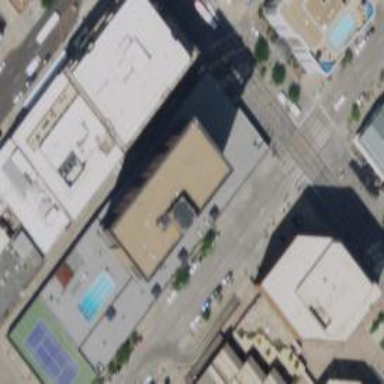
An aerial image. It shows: Building with brown roof.